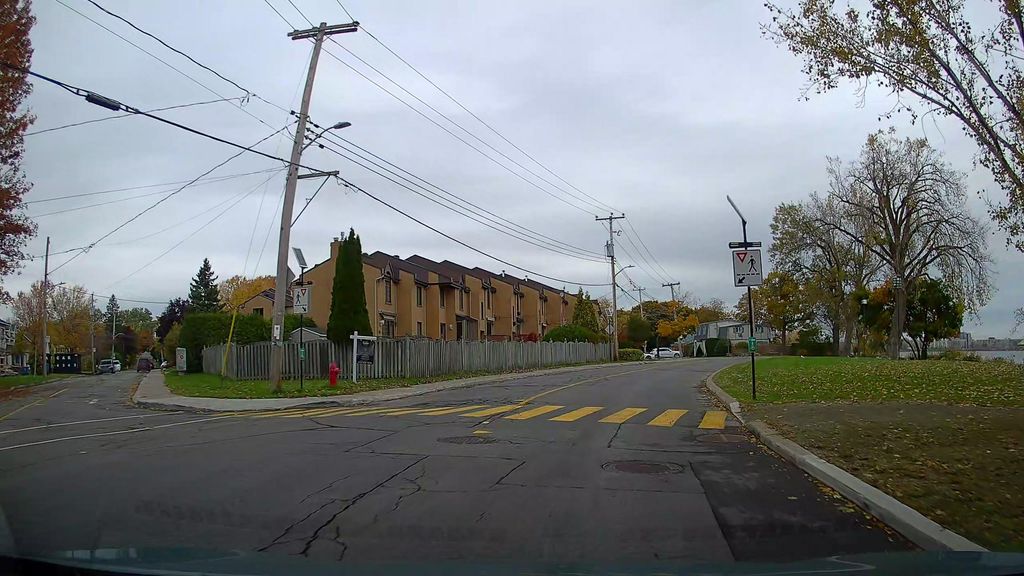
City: montreal